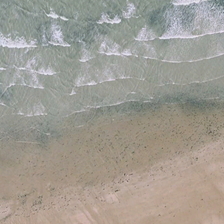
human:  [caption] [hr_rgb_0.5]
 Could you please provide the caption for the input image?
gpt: yellow beach is near a piece of green ocean with some white waves .

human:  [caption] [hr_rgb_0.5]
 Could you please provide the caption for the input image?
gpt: yellow beach is near a piece of green ocean with some white waves .

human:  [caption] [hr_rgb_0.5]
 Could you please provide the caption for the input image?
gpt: yellow beach is near a piece of green ocean with some white waves .

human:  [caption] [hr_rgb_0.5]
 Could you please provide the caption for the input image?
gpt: yellow beach is near a piece of green ocean with some white waves .

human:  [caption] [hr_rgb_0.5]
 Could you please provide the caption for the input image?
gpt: yellow beach is near a piece of green ocean with some white waves .